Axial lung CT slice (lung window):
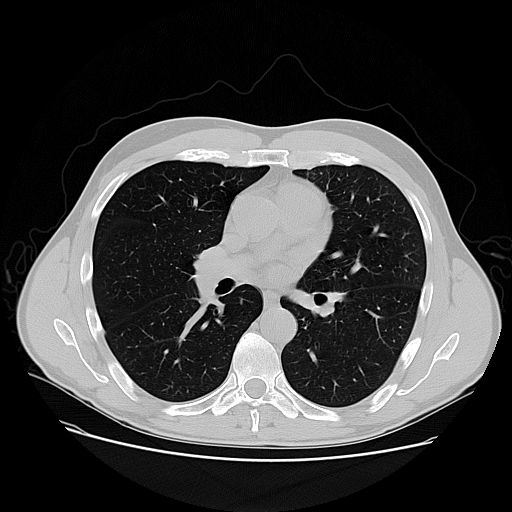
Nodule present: no